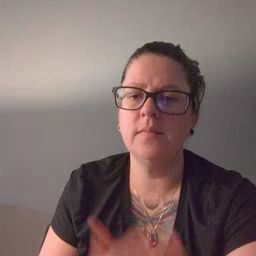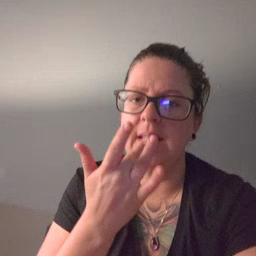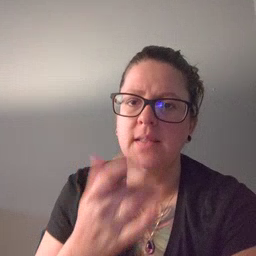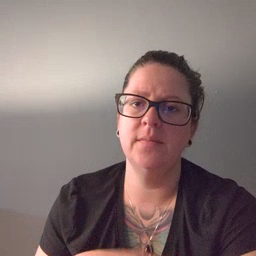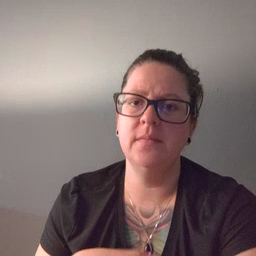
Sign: taste